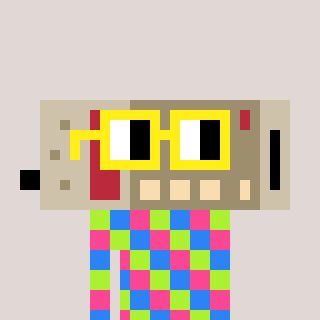
a pixel art character with square yellow glasses, a cordless phone-shaped head and a computerblue-colored body on a warm background